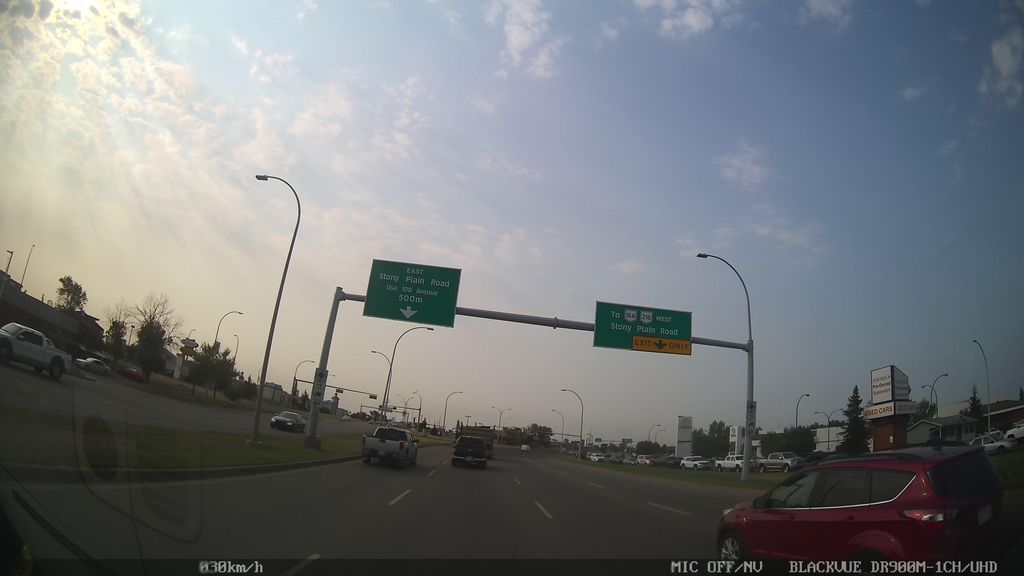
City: edmonton